Question: Looking for a solution (I'm particularly using WebStorm, but this solution should be applied to JetBrains IDEs in general) to specify a set of file extensions and set up a destination window (when split vertically / horizontally), so that whenever you double-click on an HTML file, per say, it opens in the specified window (f.e., window 2, counting from left when split vertically) (not a new IDE window (through Windows Explorer)).
An image to illustrate my intention ('.ts' file should open in Window 1 while '.html' file in Window 2):

Is there a plugin or anything similar that could help with this? Or should I just use an another IDE / text editor that supports this kind of functionality / flexibility?
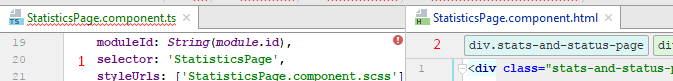
Answer: The feature you are asking for is not available in IntelliJ IDEA based products. <URL>, feel free to vote.